Question: The following query returns a set of results that include the result I am looking for (Row 110886 in picture)
'''
select * from apple_pricing_matrix where nslocale_country_name_id = 119
'''
[
I am trying to retrieve the row 110886 by querying for the nslocale_country_name_id of 119 and the price of 99.99 with the following query
'''
select * from apple_pricing_matrix where nslocale_country_name_id = 119 and price=99.99
'''
But it is not returning the row as seen in the pic below
<URL>
Here our my column definitions
<URL>
Any ideas what I might be doing wrong here? This seems really basic... Thank you
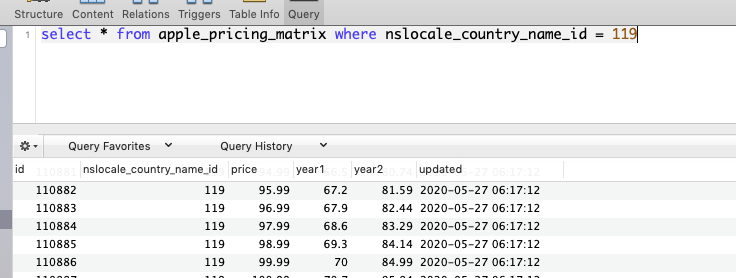
Answer: As per <URL>
'''
SELECT *
FROM apple_pricing_matrix
WHERE nslocale_country_name_id = 119
AND CAST(price AS DECIMAL) = CAST(99.99 AS DECIMAL);
'''